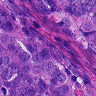
Metastatic tissue present: yes